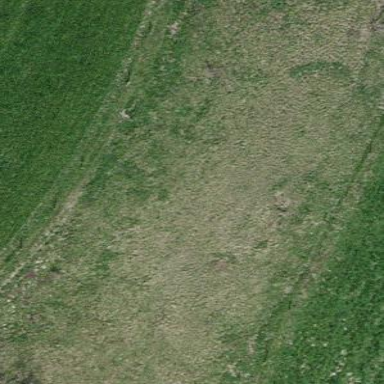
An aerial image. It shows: Beautiful meadow.